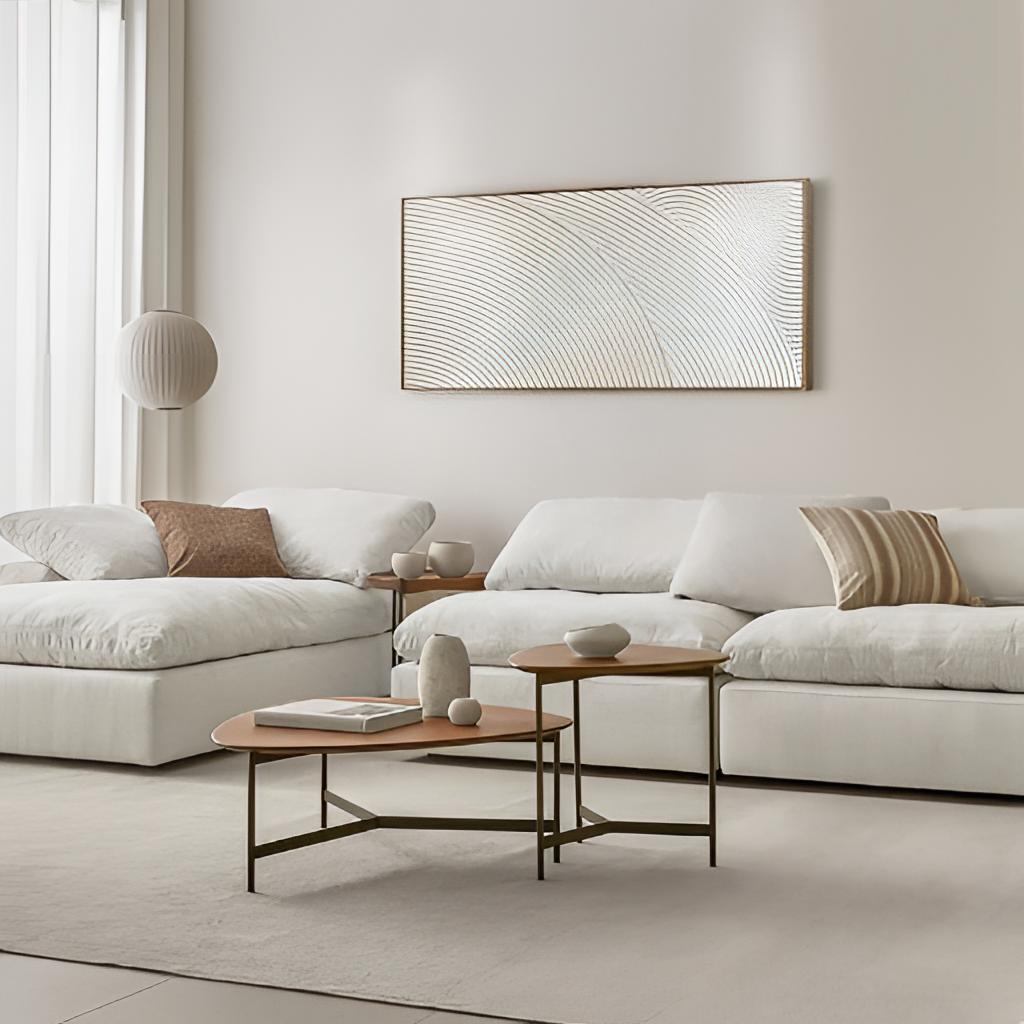
fabric sectional sofa, living room, cream paint wallpaper, with solid pattern, tile flooring, with large square pattern, contemporary